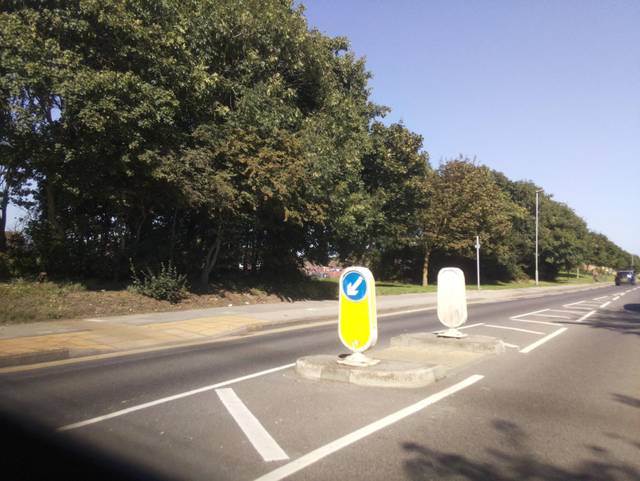
Region: United Kingdom
Coordinates: 54.701, -1.208